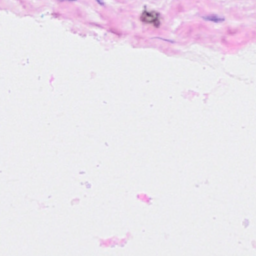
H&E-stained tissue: Breast